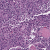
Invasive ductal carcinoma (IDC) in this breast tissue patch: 1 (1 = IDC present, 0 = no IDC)